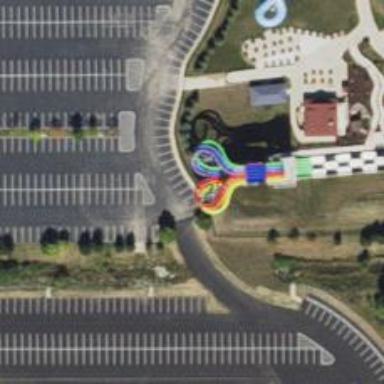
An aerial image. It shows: Water slide attraction.